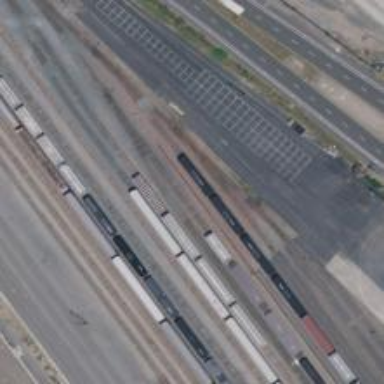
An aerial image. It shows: Railway yard.